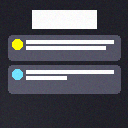
Screen state: on